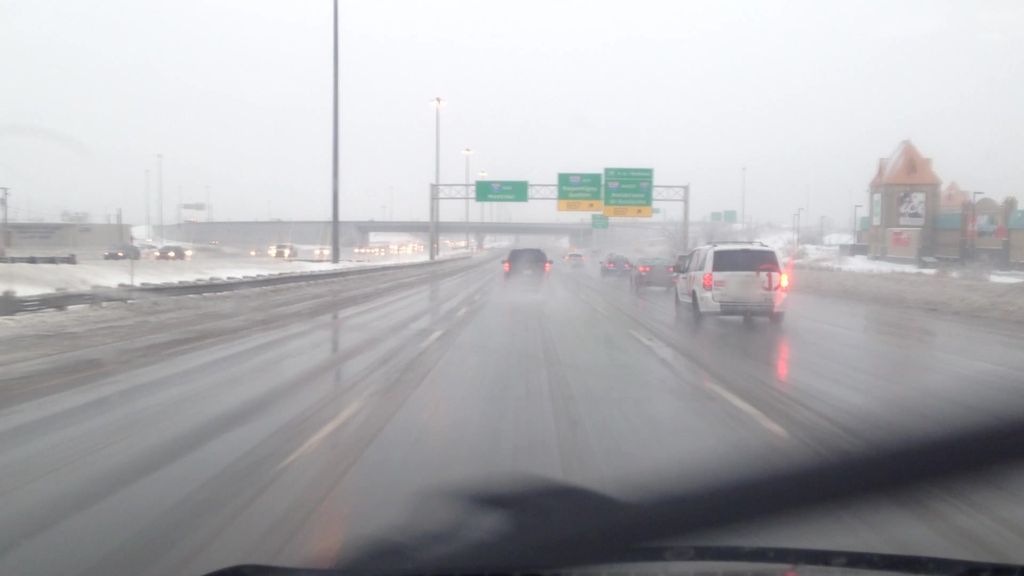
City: montreal